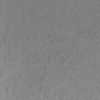
Atmospheric dust classification: not_dusty